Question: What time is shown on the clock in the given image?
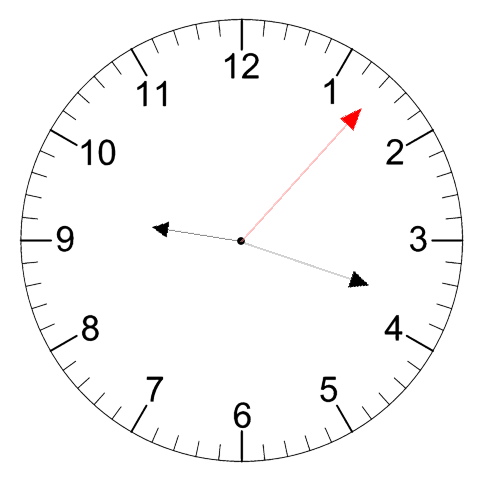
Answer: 09:18:07